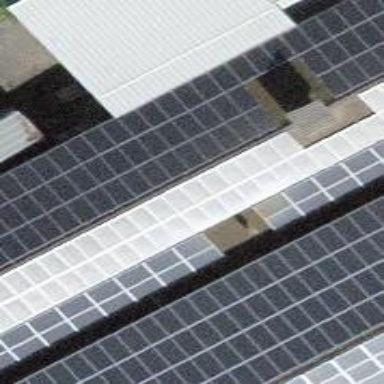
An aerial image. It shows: Solar power generator.